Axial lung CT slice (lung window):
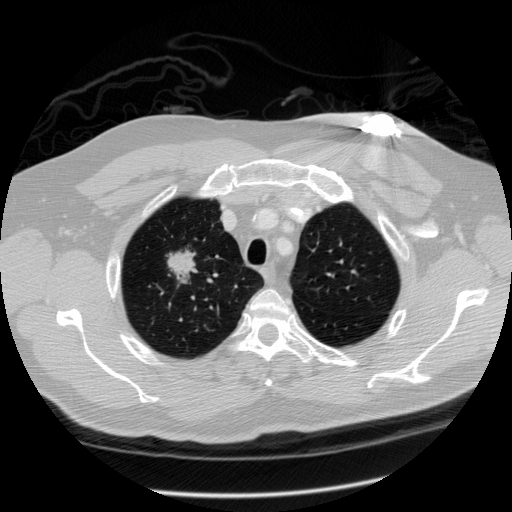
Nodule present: yes
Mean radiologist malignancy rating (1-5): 5